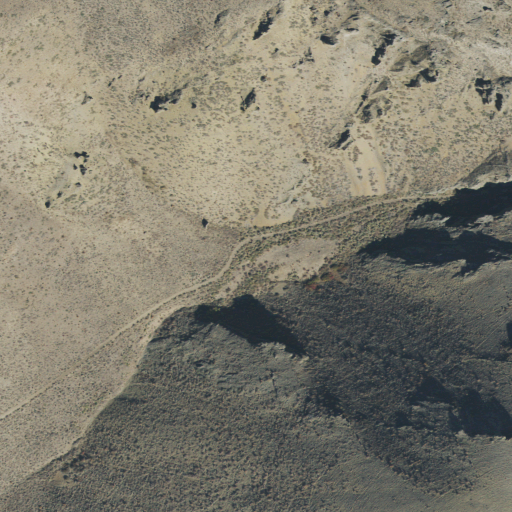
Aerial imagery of gap in Utah named Devils Gate containing shrub and grassland